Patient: sex M, age 67
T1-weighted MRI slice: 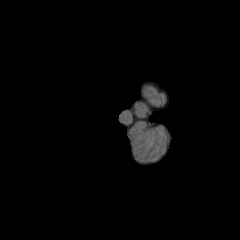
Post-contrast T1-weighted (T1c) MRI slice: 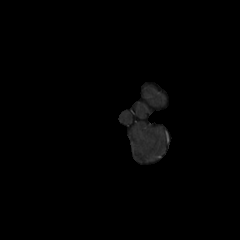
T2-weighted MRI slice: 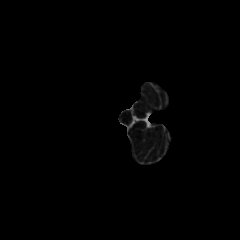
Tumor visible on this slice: no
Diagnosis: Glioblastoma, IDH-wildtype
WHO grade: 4